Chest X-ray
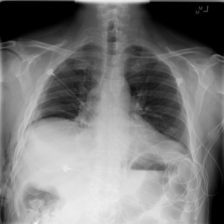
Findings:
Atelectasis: positive
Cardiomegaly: negative
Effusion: negative
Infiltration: negative
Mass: negative
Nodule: negative
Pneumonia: negative
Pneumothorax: negative
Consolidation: negative
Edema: negative
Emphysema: positive
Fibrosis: negative
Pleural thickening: negative
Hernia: negative